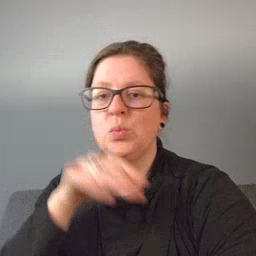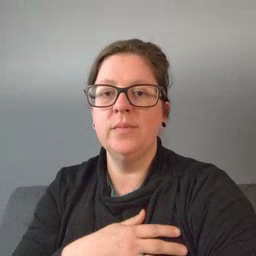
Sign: goose